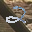
Label: 2